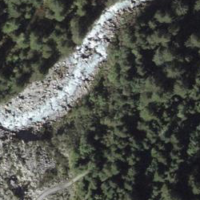
EUNIS habitat code: 43
Species observed at this site:
Melitaea diamina